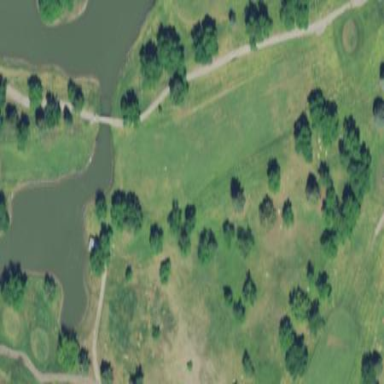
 likely golf fairway with neatly mown grass."